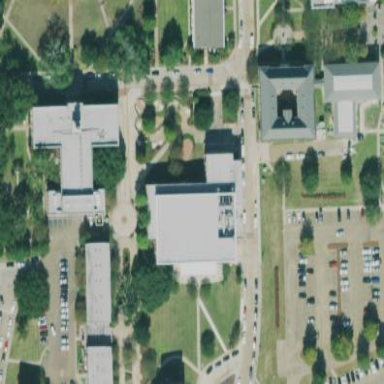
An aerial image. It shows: View of university building.